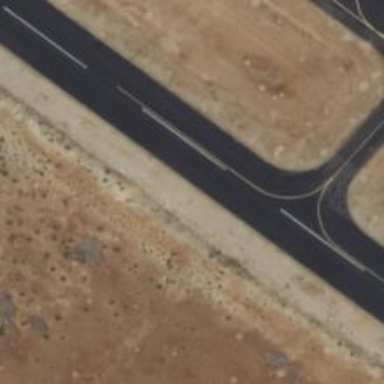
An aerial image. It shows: Runway surface made of asphalt at airport.